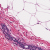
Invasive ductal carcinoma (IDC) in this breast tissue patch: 0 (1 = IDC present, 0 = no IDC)